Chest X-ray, AP view. Patient: 49 years old, sex M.
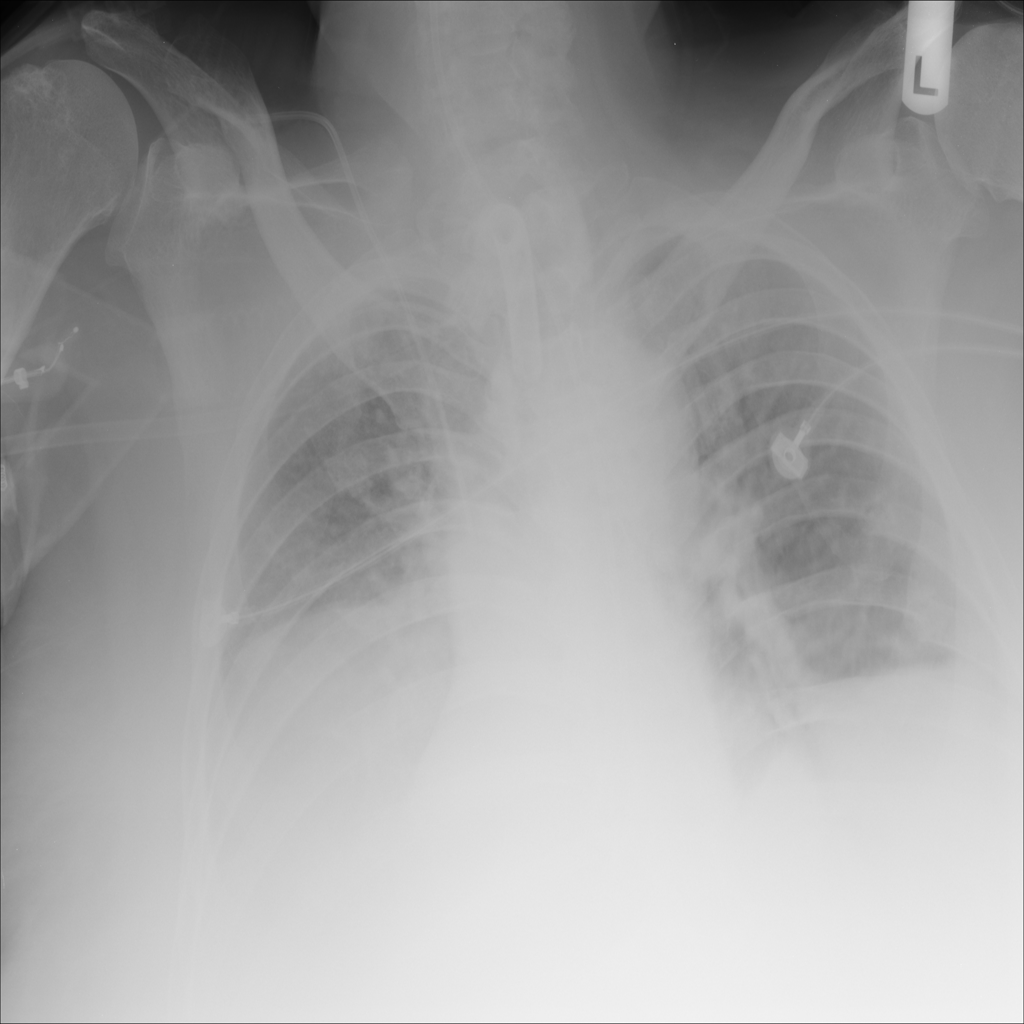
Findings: No Finding